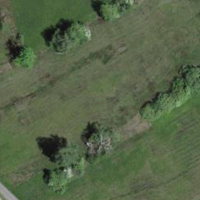
EUNIS habitat code: 16
Species observed at this site:
Ciconia ciconia